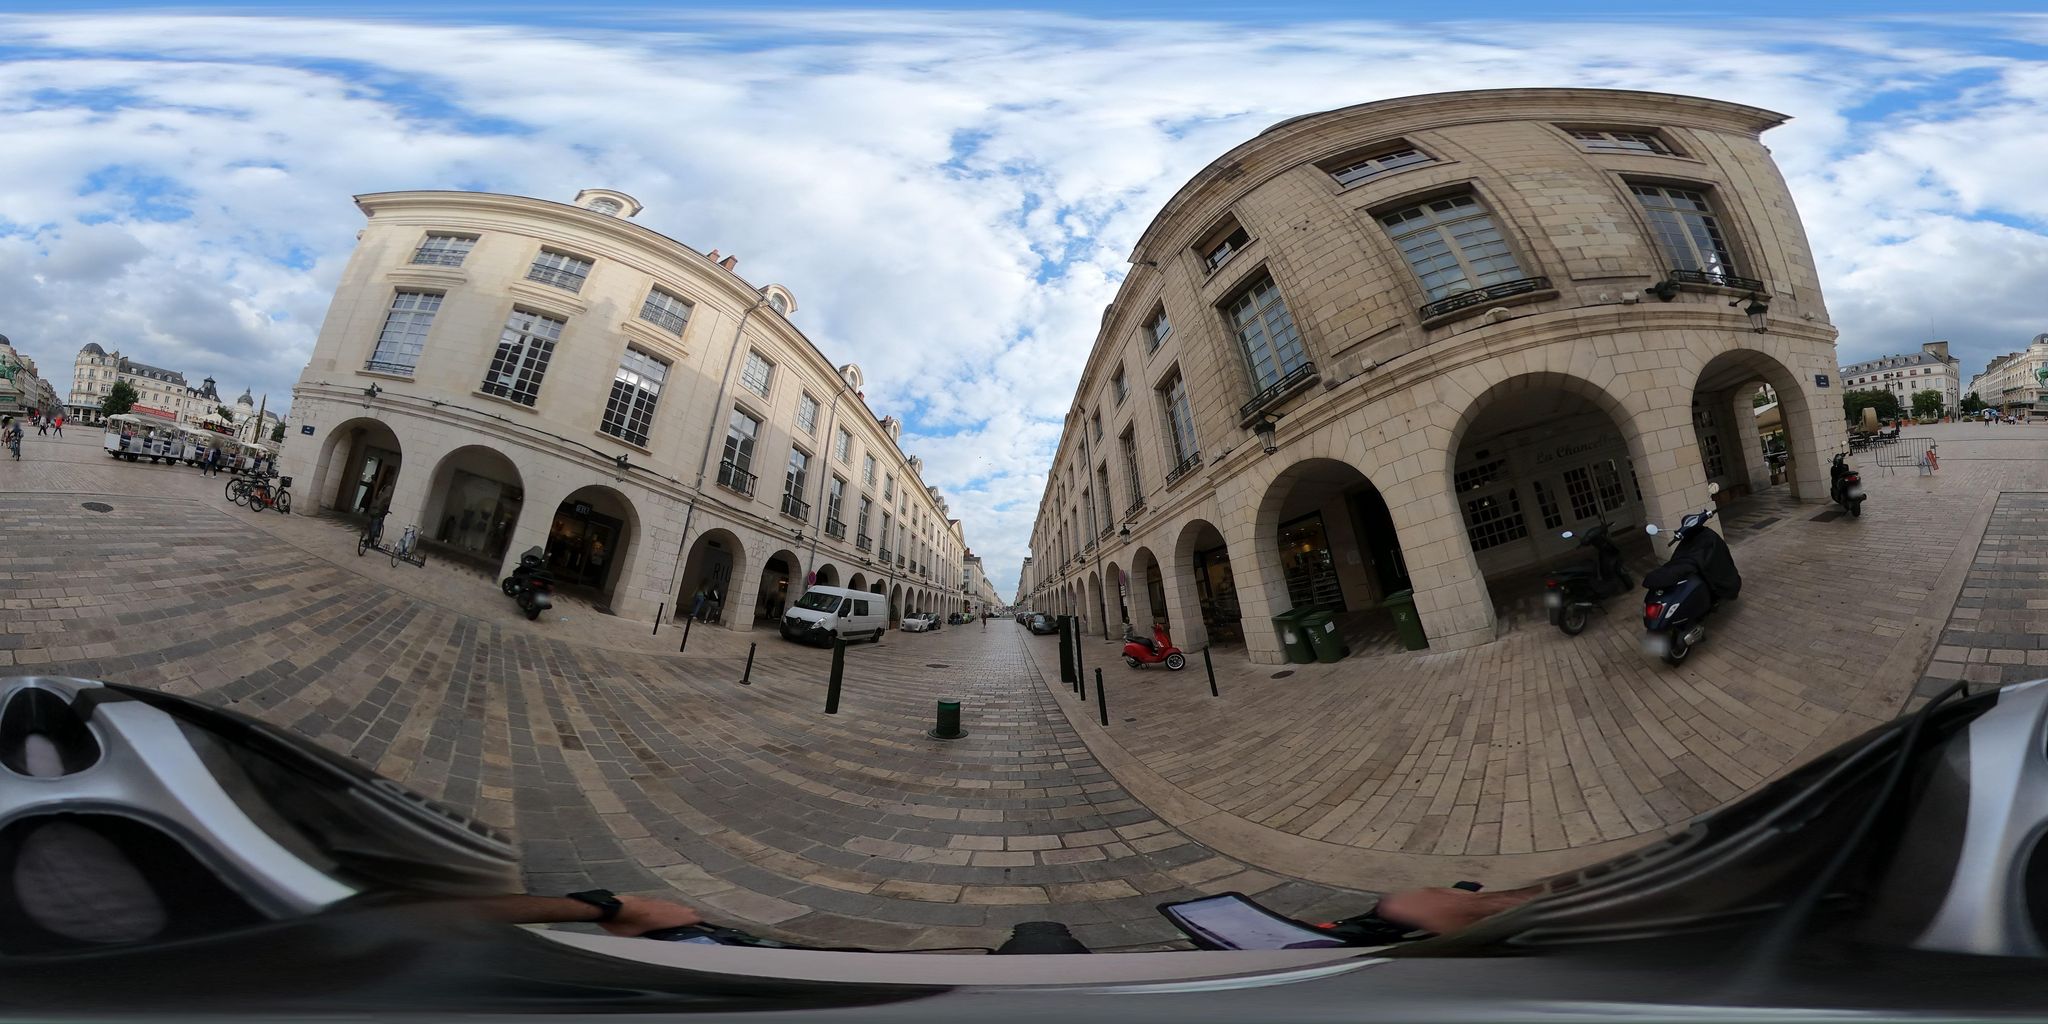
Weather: cloudy
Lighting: day
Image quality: good
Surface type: walking surface
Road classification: living_street, pedestrian
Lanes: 2
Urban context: urban centre
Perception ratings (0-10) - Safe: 4.64, Lively: 8.18, Beautiful: 2.91, Boring: 0.65, Depressing: 2.07, Wealthy: 5.02